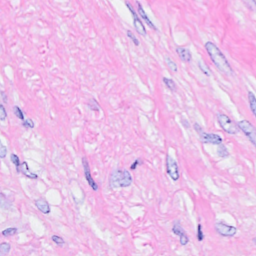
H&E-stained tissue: Breast